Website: bh-photo
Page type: receipt
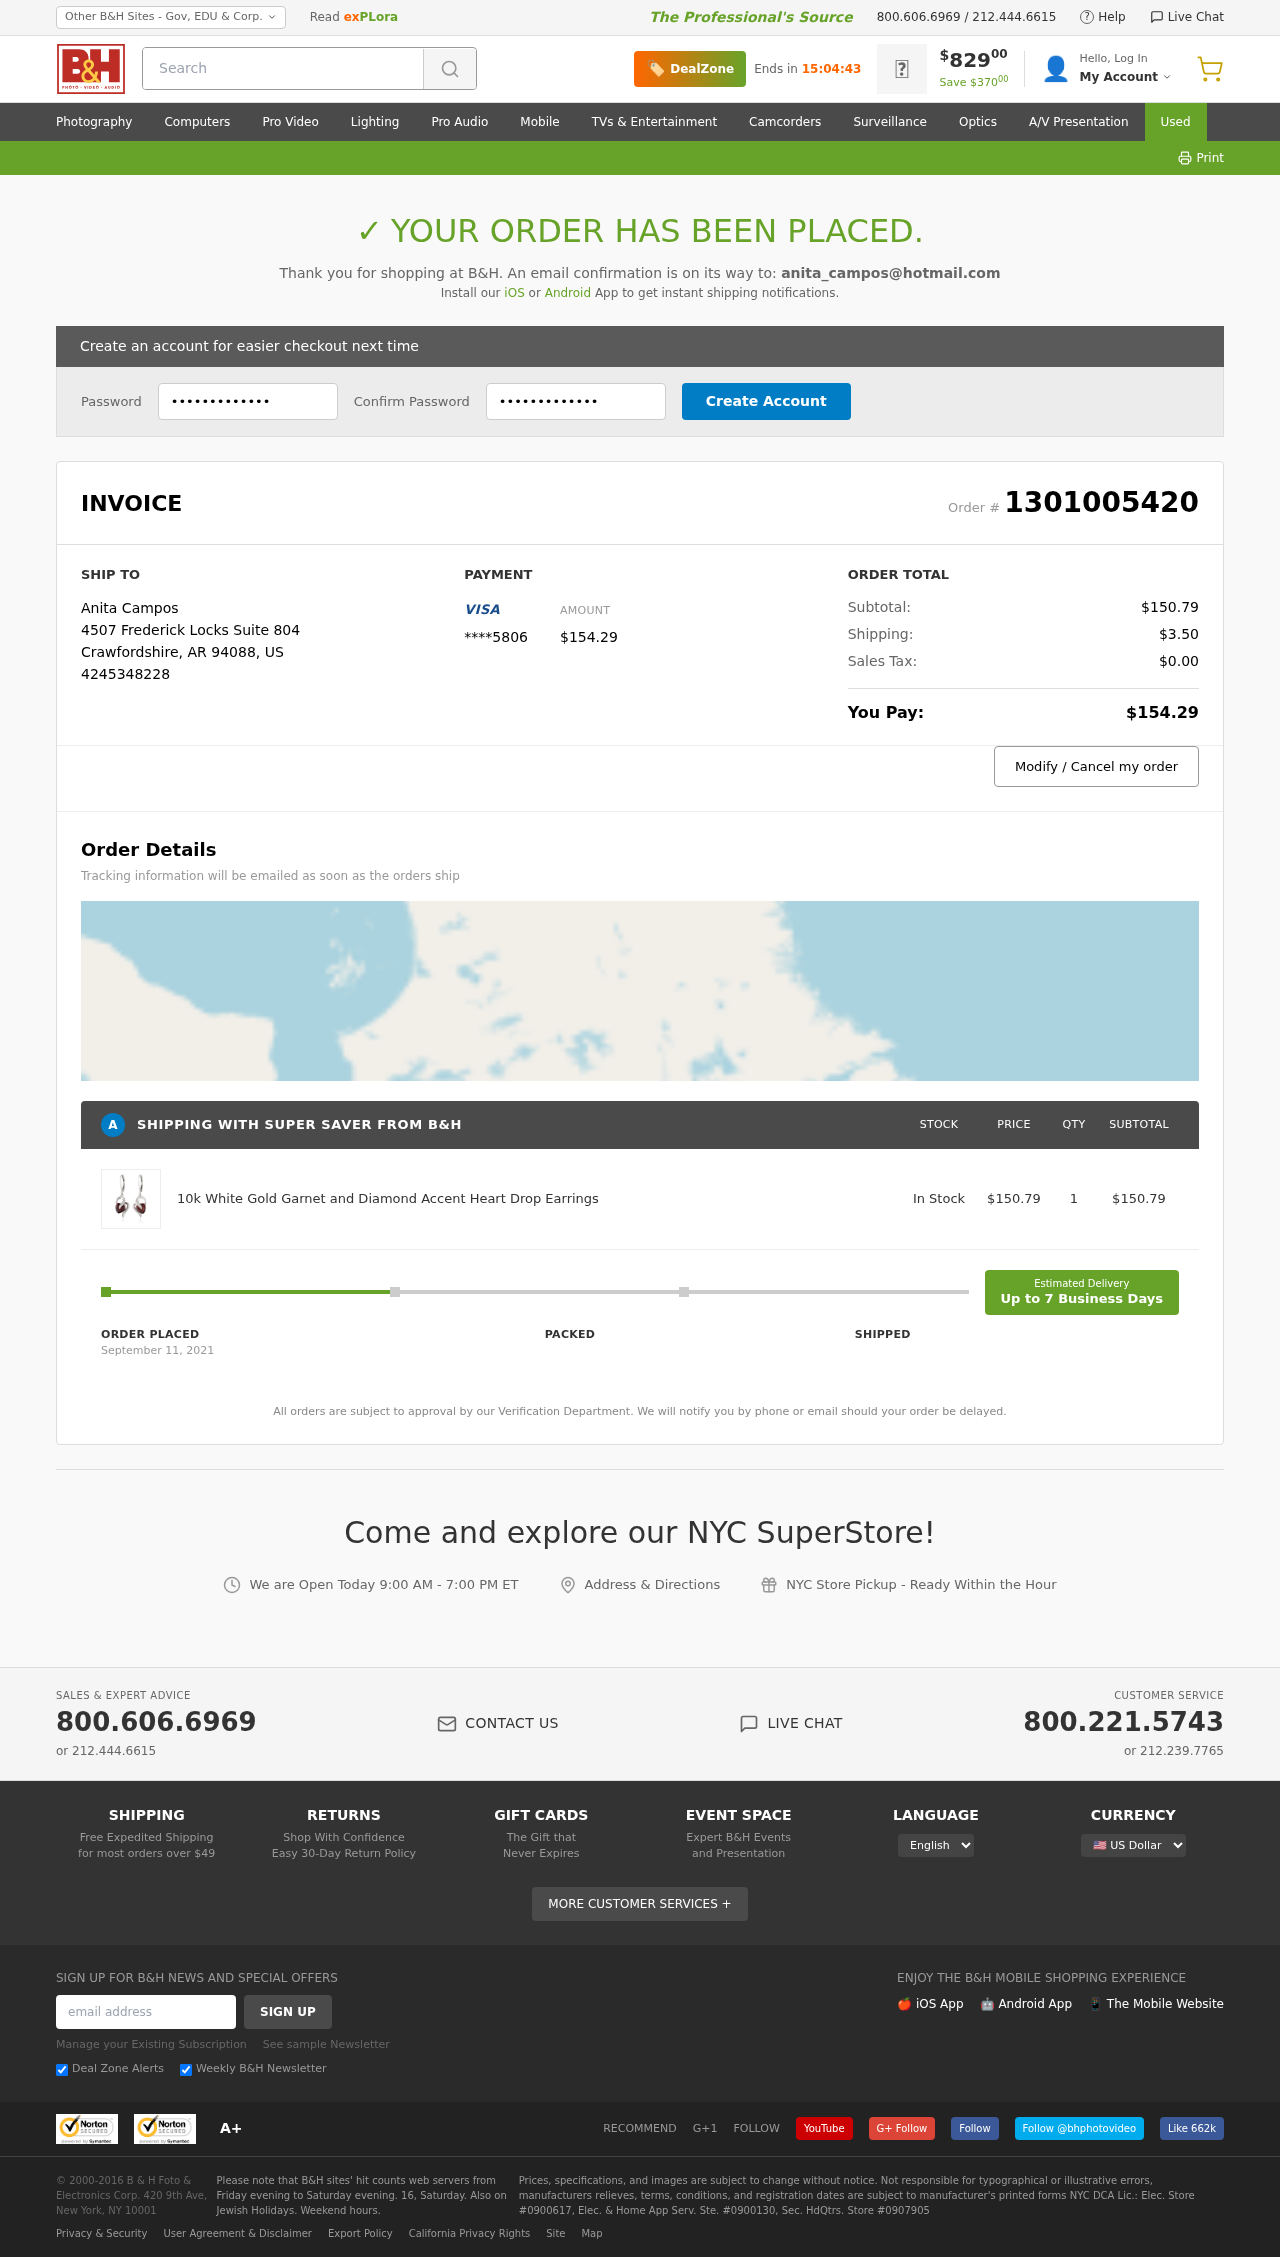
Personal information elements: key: PII_CARD_LAST4
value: ****5806
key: PII_CITY
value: Crawfordshire
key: PII_COUNTRY_CODE
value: US
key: PII_EMAIL
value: anita_campos@hotmail.com
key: PII_FULLNAME
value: Anita Campos
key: PII_PHONE
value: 4245348228
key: PII_POSTCODE
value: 94088
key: PII_STATE_ABBR
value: AR
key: PII_STREET
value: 4507 Frederick Locks Suite 804
Product elements: key: PRODUCT1_NAME
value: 10k White Gold Garnet and Diamond Accent Heart Drop Earrings
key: PRODUCT1_PRICE
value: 150.79
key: PRODUCT1_QUANTITY
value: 1
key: PRODUCT1_SUBTOTAL
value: $150.79
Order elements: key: ORDER_ID
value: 1301005420
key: ORDER_TOTAL
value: $154.29
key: ORDER_SUBTOTAL
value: $150.79
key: ORDER_SHIPPING_COST
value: $3.50
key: ORDER_TAX
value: $0.00
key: ORDER_DATE
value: September 11, 2021
Search elements: key: HEADER_SEARCH
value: Search